Field crop: maize
Growth stage: 2
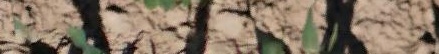
Species: maize